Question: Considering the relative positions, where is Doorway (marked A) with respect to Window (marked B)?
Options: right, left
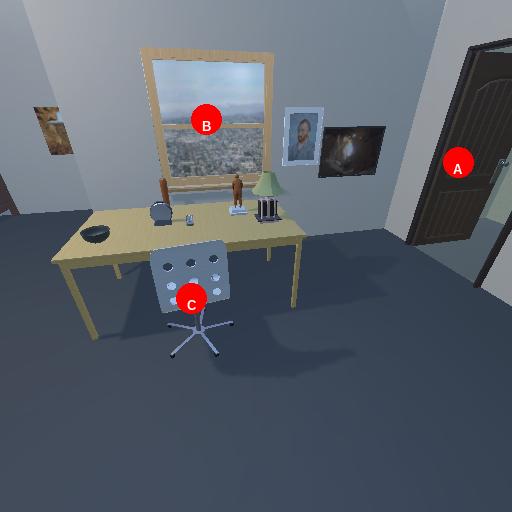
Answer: right